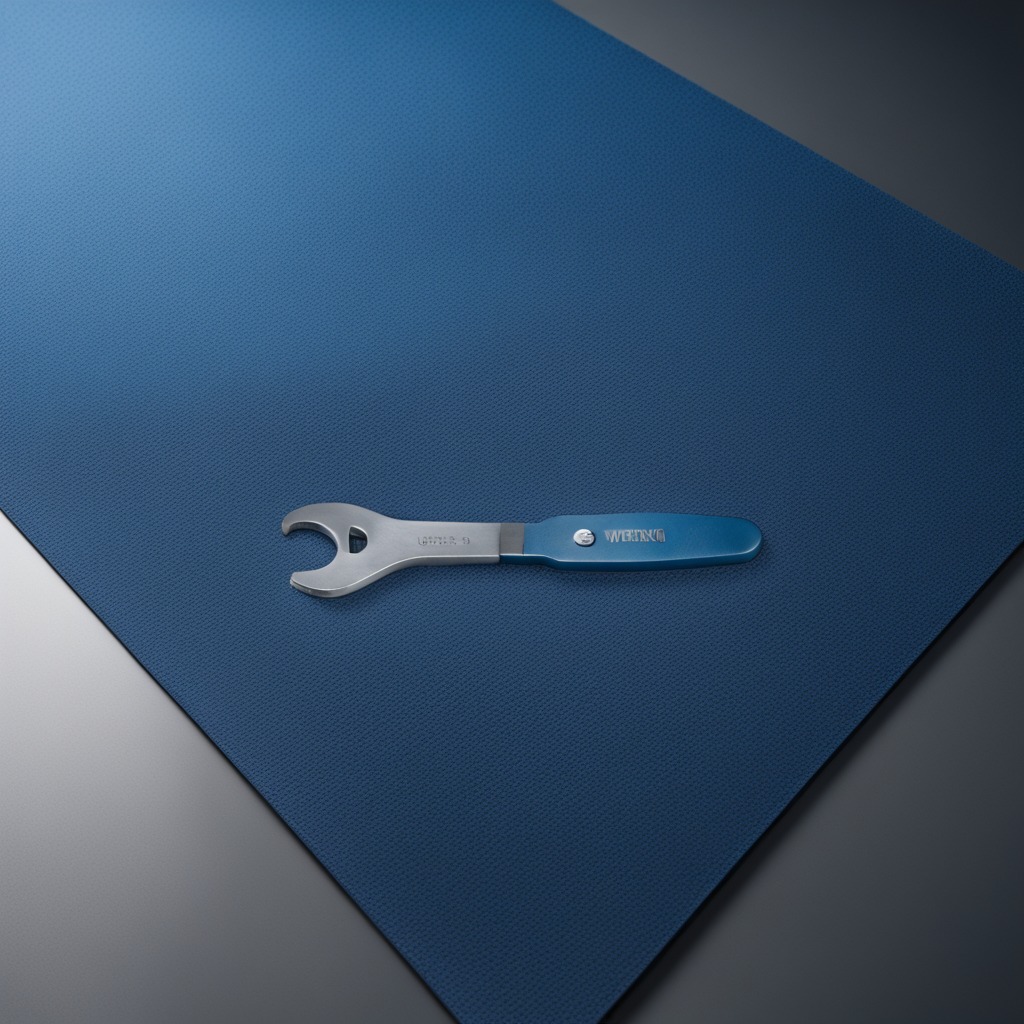
A wrench lies on the tabletop.